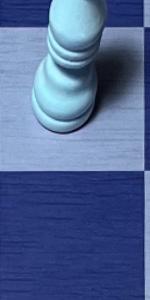
Label: Empty